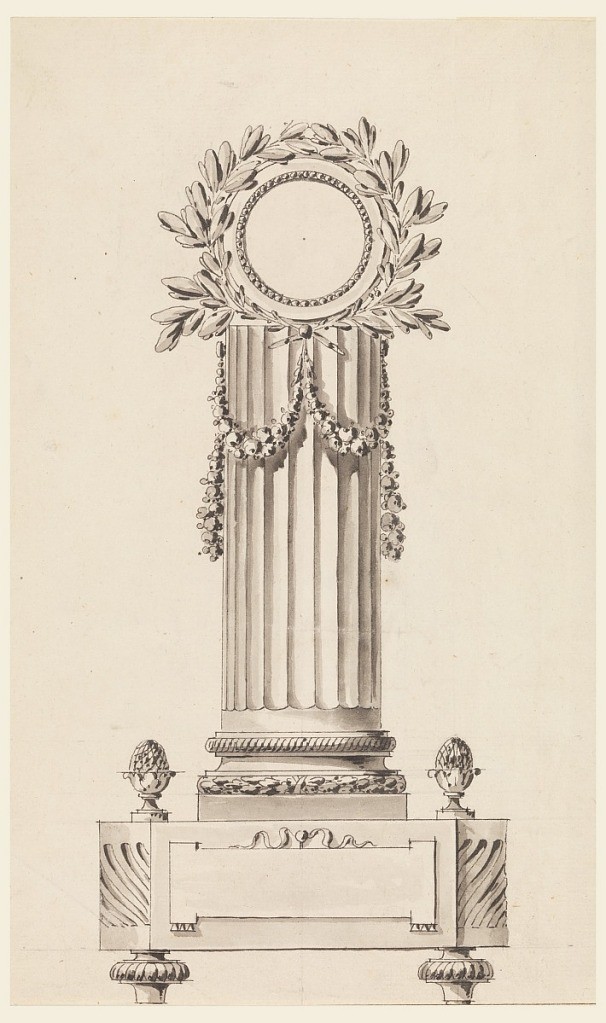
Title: Design for a Table Clock
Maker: Richard de Lalonde, French, active 1780–96
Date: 1780
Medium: Pen and black ink, brush and wash, graphite on white laid paper
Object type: Drawing
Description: Frontal view: A circular frame for dial, surrounded by laurel leaves, mounted on top of a fluted column draped with a garland. Structure sits on base decorated with knobs, cushion feet. Verso: Portrait of a young man, facing left, faintly seen.